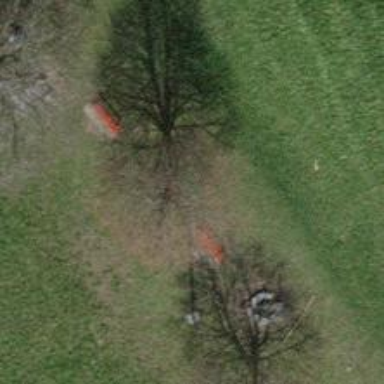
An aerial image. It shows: Red bench.